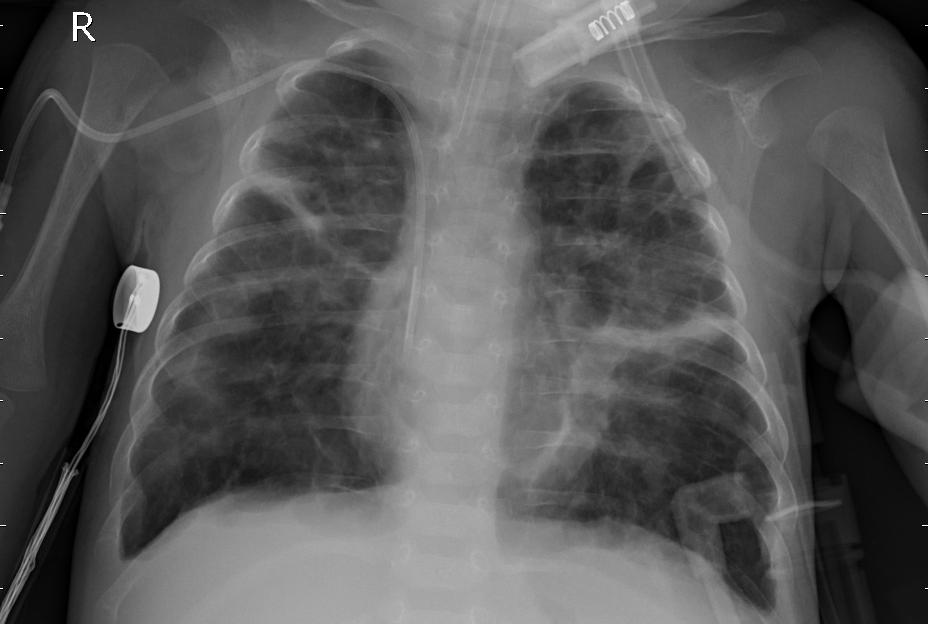
Diagnosis: PNEUMONIA